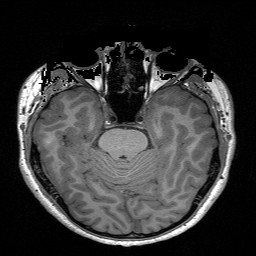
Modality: T1w
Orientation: coronal